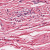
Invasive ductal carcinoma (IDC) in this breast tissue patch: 0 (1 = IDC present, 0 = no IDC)